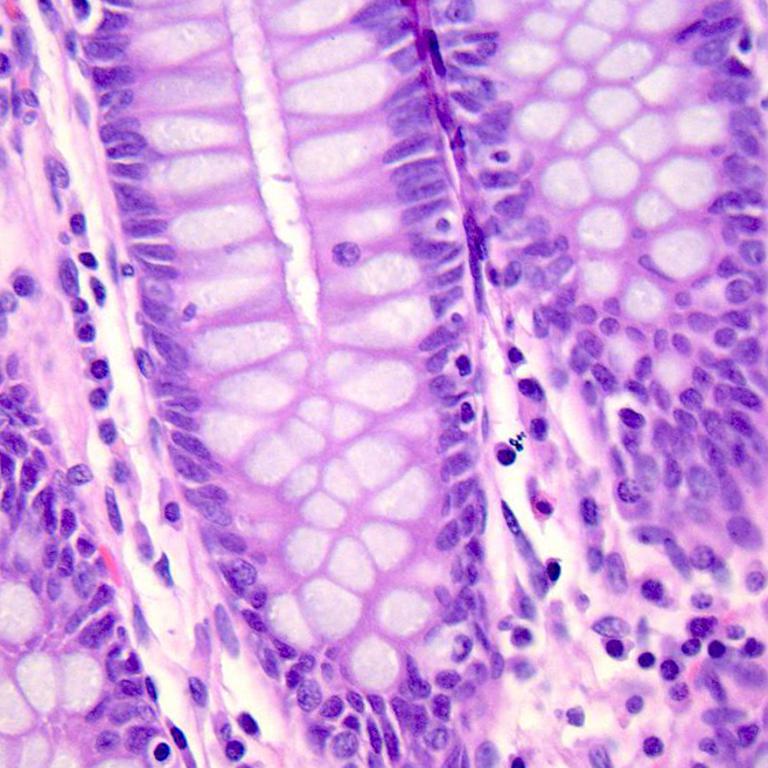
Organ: colon
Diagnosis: benign